Question: I have four items with same width. I need them to be stretched inside the fluid container. Whenever I resize the window, the gap between each item should adjust in such a way that the items are still stretching inside the container. Here is the image of what I want.

Here is the code, I have tried:
'''
.parent {
margin-top: 40px;
background-color: beige;
}
.parent::after {
content:"";
clear: both;
display: block;
}
.child {
width: 20px;
height: 20px;
background-color: tomato;
margin-left: 20%;
float: left;
}
'''
<URL>
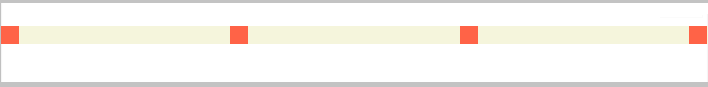
Answer: ## For limited known items:
Suppose, we know the number of items present in a container. Lets say the items to be '4'. Lets wrap those items in separate sections each and give those sections 'float: left' and 'width: 25%'. Here I am giving 'width: 25%' because there are four sections which need to cover the container completely i.e '100/4 = 25%'. This will result in something similar view as shown below in the image:

As you can see in the above image, the items are still not aligned to each other. We can see gap between the last item and the container. But if you ignore the gap, you can see that the items are equally aligned to each other.

So now we should just be able to remove the width of the section holding the last item. This can be done using ':last-child' selection. Since, the last item holder is now hidden, we need to stretch other child holders. Hence, we need to divide '100%' by '3' instead of '4'.
'''
.child-holder{
width: 33.3%; /* Instead of 25% */
}
.child-holder:last-child {
width: 0px;
}
'''
It stretches the items but this hides the last item. As you can see in the below image:

We can solve this by giving negative 'margin-left' to each item with value equal to the items. Applying so, will now hides the first item. So, give 'margin-left' to the container equal to the item's width ().
'''
.parent {
margin-left: 20px; /* This value is equal to the item's width */
}
.child {
width: 20px;
height: 20px;
background-color: black;
margin-left: -20px; /* negative margin equal to its width */
}
'''
Hence, this will give the solution we want:

<URL>
## For unknown number of items:
For unknown number of items, we will replace 'float: left' to the item holding sections with 'display: table-cell' and to stretch those sections, we will apply 'display: table; width: 100%;' to the parent container. and since we must apply 'margin-left' value equal to the item's width, we will have a parent wrapper, to which we apply 'margin-left' instead. ()
Though we are giving 'width: 0px' to the last item holder section, it is still occupying the space.

This can be solved by applying 'table-layout: fixed' to the parent container. This will give us the solution:

<URL>
This solution will work for any number of items, added dynamically or static. It will get automatically adjusted.
## For Unknown number of items with unequal widths:
For unequal/unknown width of items, we should definitely go with javascript. Here is the small code which I wrote to use in one of the projects:
'''
function setAlign(parentClass, childCommonClass) {
var childDivs = document.getElementsByClassName(childCommonClass);
var childDivsTotalWidth = 0;
var childDivsLength = childDivs.length;
var parentElement = document.getElementsByClassName(parentClass)[0];
var parentElementWidth = parentElement.offsetWidth;
for (var i = 0; i < childDivsLength; i++) {
childDivsTotalWidth += childDivs[i].offsetWidth;
}
var remainingWidth = parentElementWidth - childDivsTotalWidth;
var gap = remainingWidth / (childDivsLength - 1);
var leftWidth = 0;
for (var j = 0; j < childDivsLength; j++) {
if (j > 0) {
leftWidth += gap + childDivs[j - 1].offsetWidth;
}
childDivs[j].style.left = leftWidth + "px";
}
}
window.onload = setAlign('row', 'box');
window.onresize = function () {
setAlign('row', 'box');
}
'''
<URL>